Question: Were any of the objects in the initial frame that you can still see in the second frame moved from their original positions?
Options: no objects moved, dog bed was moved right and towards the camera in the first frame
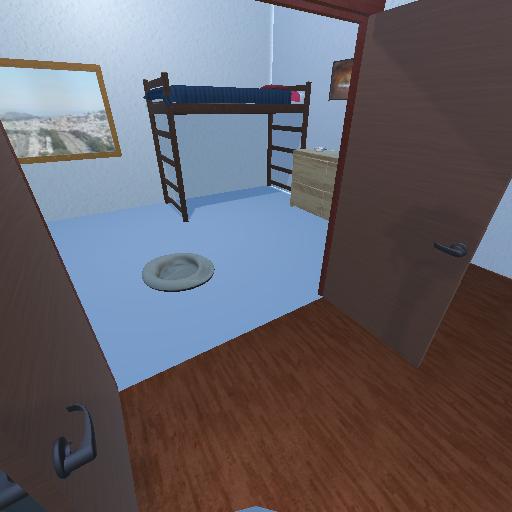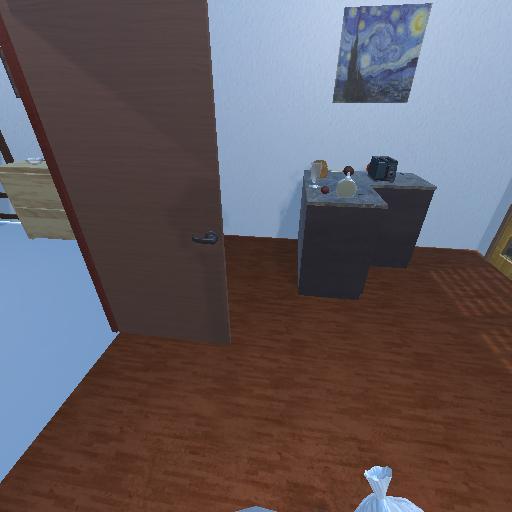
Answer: no objects moved